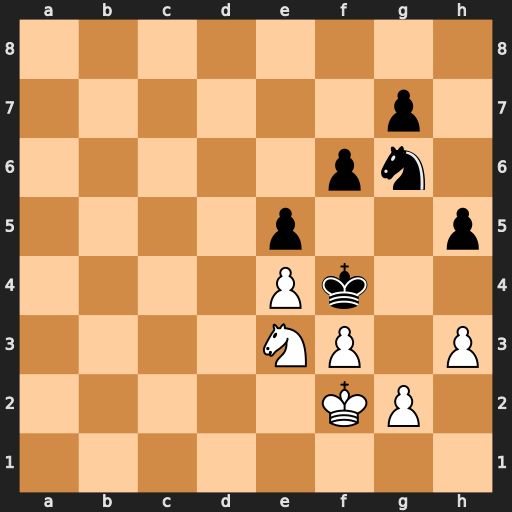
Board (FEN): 8/6p1/5pn1/4p2p/4Pk2/4NP1P/5KP1/8
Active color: w
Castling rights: -
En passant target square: -
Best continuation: h4 Nxh4 g3+ Kg5 gxh4+